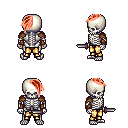
a pixel art fantasy rpg character, male body template, skeleton, leather shoulder armor, gold greaves, red long mohawk hairstyle, cloth bracers, dagger, four views (front, back, left, right), 2x2 character sprite sheet, small pixel art, hard edges, no anti-aliasing